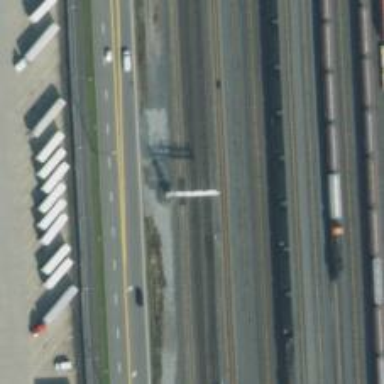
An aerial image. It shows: Railway signal.